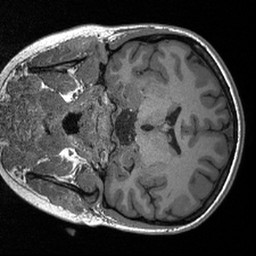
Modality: T1w
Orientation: coronal
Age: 21
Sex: female